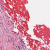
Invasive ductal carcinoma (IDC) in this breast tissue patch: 0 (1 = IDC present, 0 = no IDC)